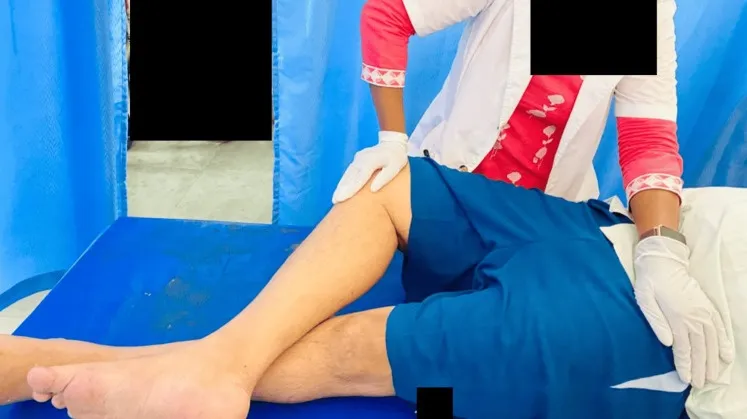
Piriformis stretching.
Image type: medical_photograph (oral_photograph)